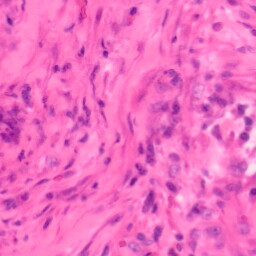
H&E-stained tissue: Colon